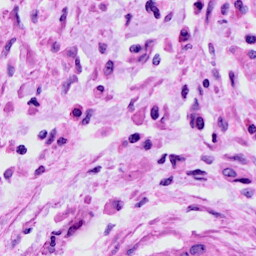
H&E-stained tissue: Cervix